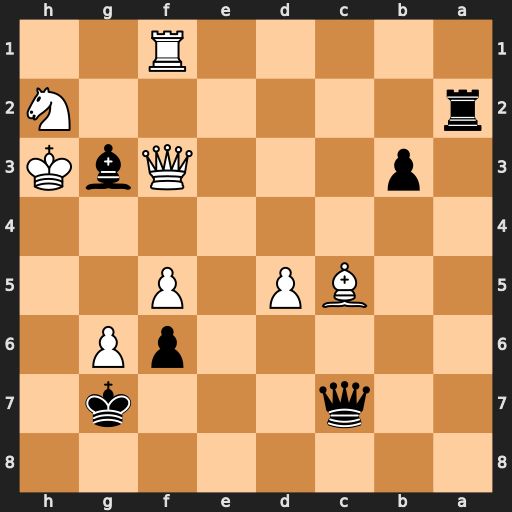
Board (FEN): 8/2q3k1/5pP1/2BP1P2/8/1p3QbK/r6N/5R2
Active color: b
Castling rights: -
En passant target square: -
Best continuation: Rxh2+ Kg4 Rh4#